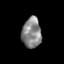
Tissue: skin
Cell type: Epithelial cells
Senescence score: 0.1969
Nuclear area (px): 573
Mean DAPI intensity: 134.832